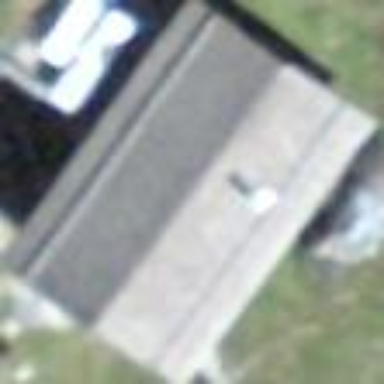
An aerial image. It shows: Detached building with gabled roof.